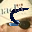
Label: 5